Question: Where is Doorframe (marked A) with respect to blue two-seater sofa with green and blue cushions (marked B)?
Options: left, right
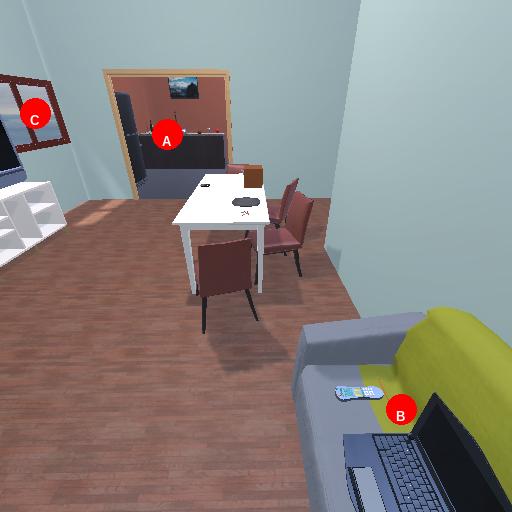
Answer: left